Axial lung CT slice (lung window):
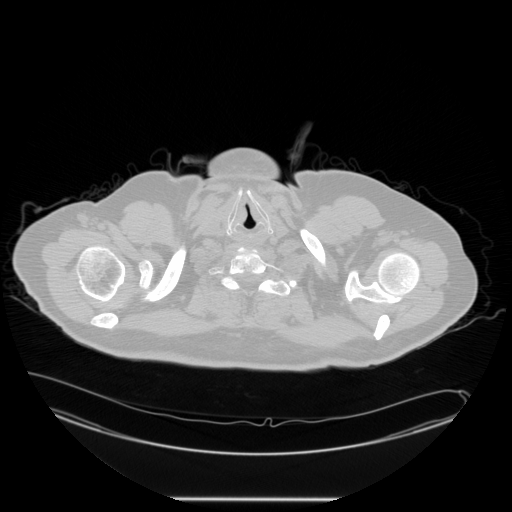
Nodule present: no